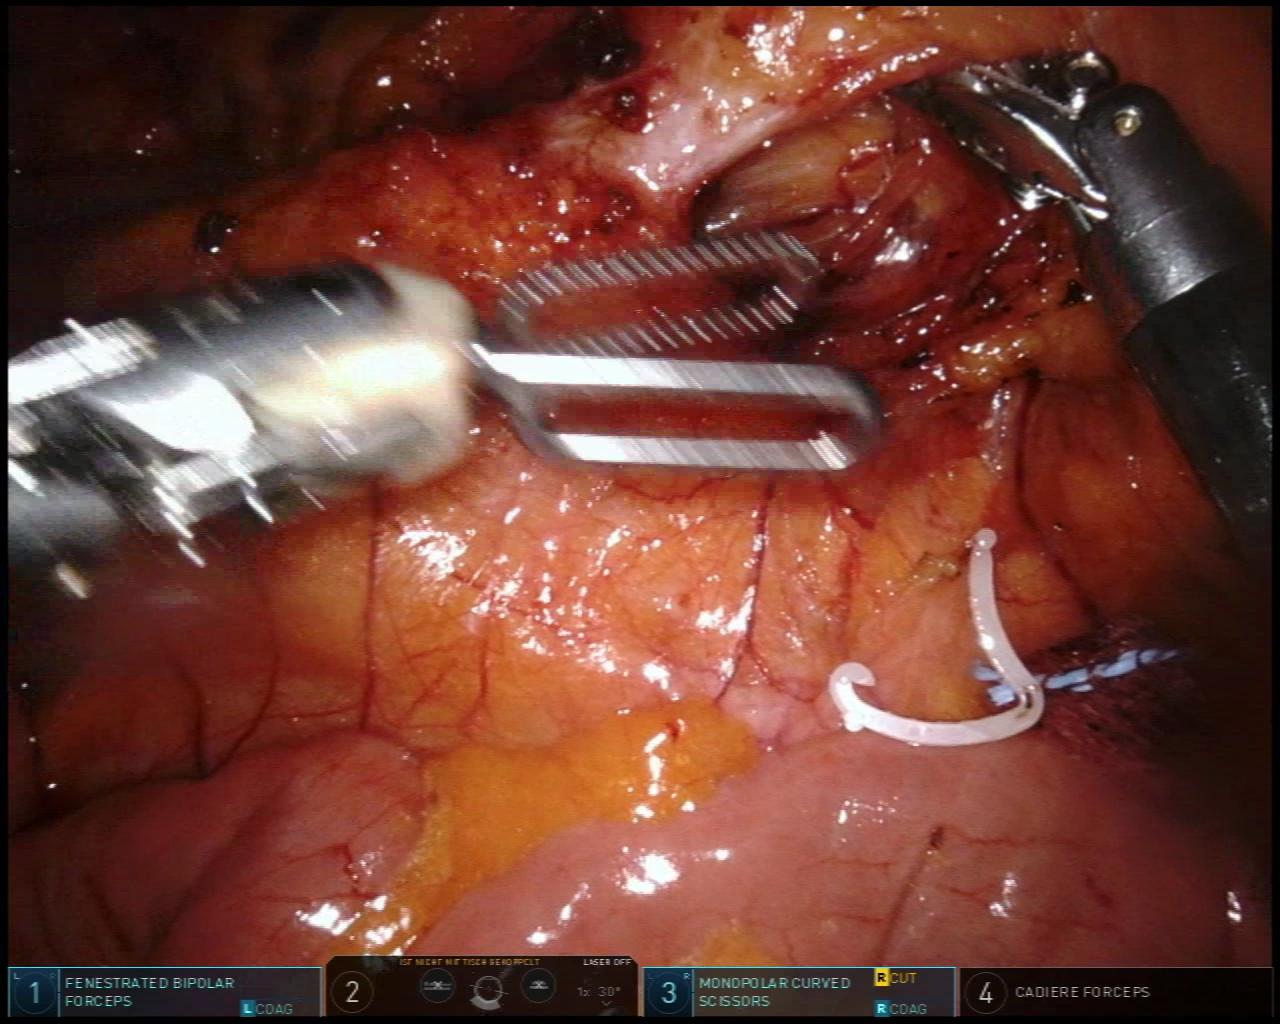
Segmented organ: inferior_mesenteric_artery
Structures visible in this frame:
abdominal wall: no
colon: no
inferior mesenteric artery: yes
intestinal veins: no
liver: no
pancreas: no
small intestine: yes
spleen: no
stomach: no
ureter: no
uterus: no
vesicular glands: no